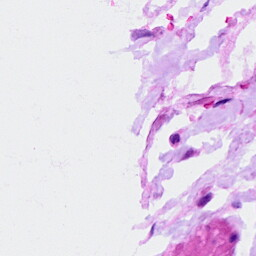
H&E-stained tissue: Breast